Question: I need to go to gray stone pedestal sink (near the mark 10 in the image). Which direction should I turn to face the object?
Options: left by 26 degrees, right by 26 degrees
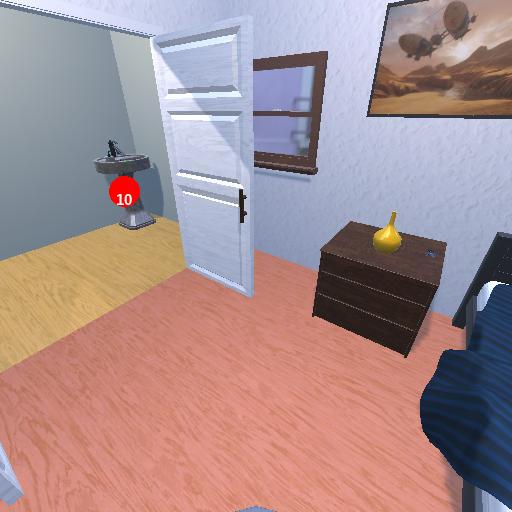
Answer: left by 26 degrees